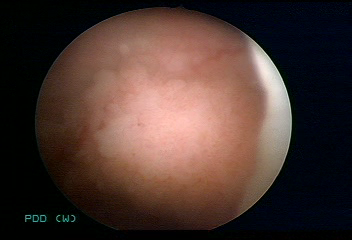
Modality: WLC
Class: Malignant
Subclass: LowGradePapillary
Lesion: L1
Stage: Ta
Morphology: Papillary
Bladder cancer association: Yes
Annotated structures: Tumor